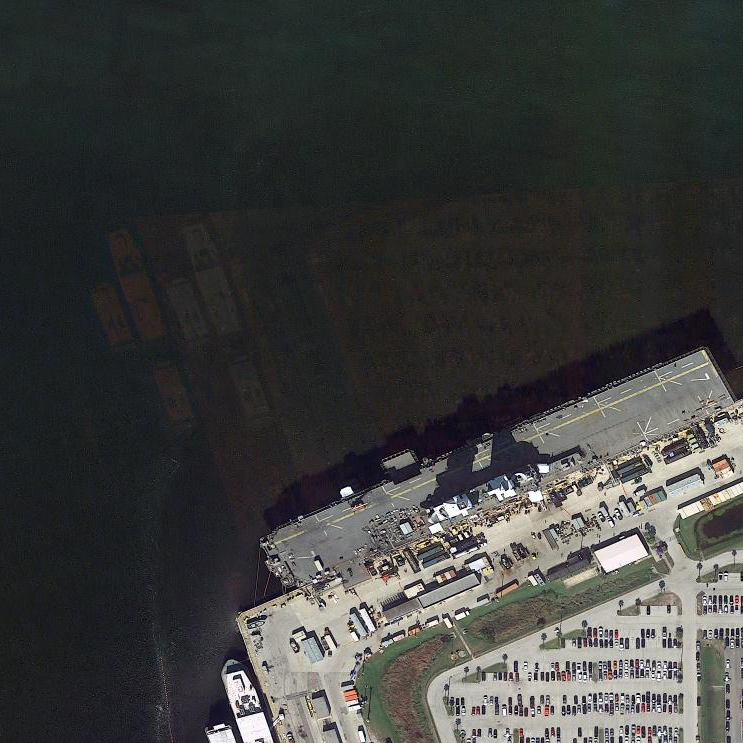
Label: Wasp-class_assault_ship